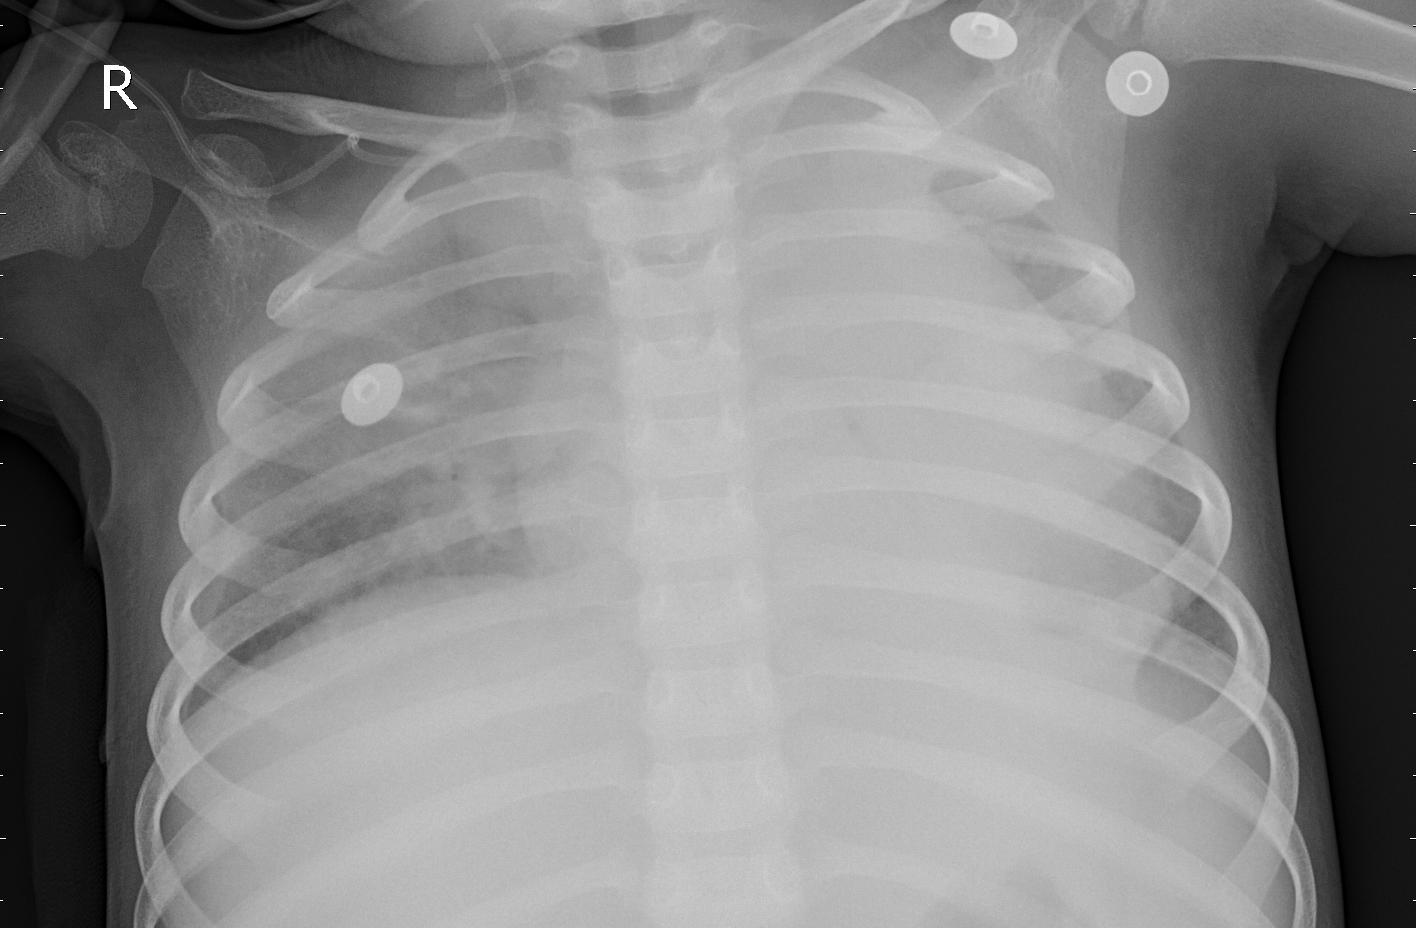
Diagnosis: PNEUMONIA